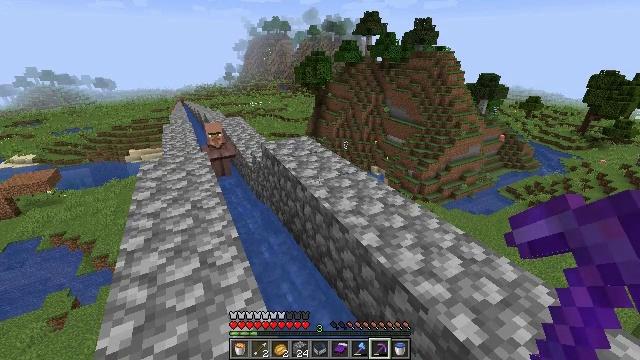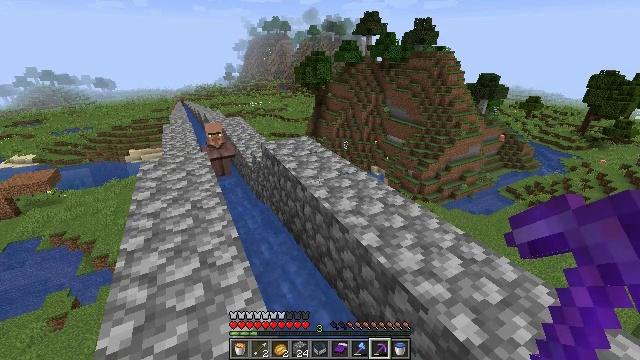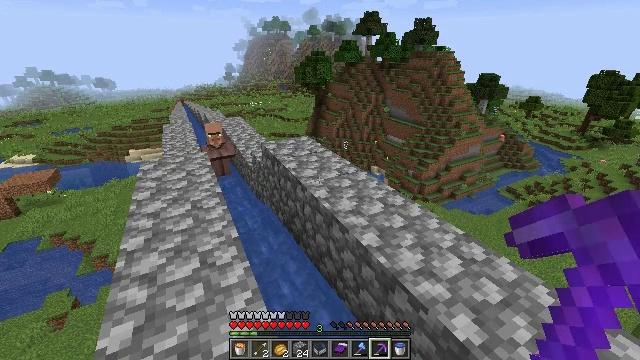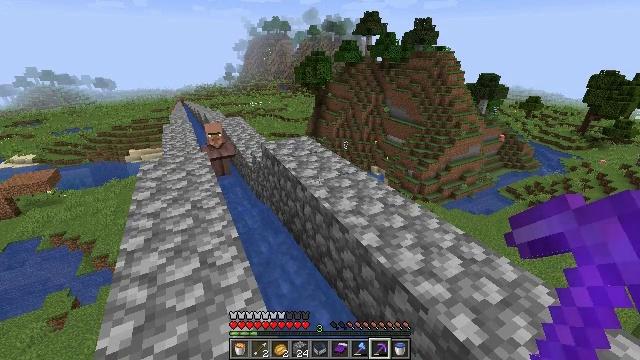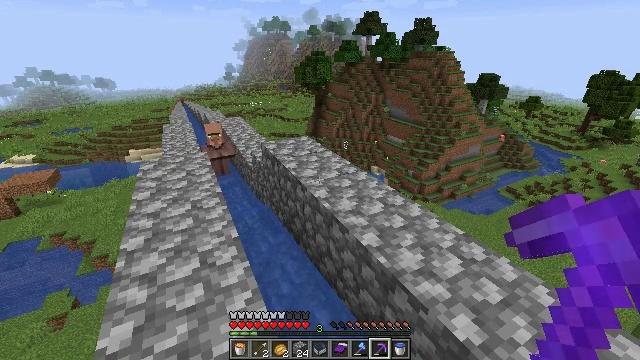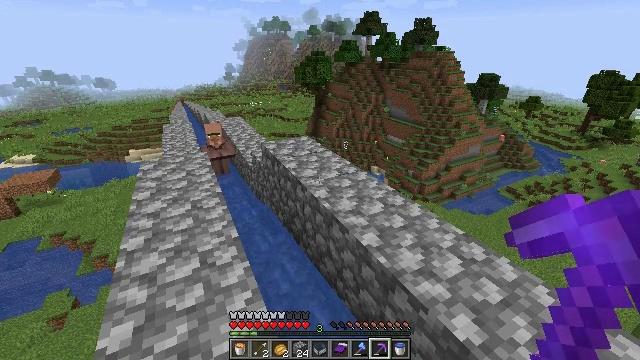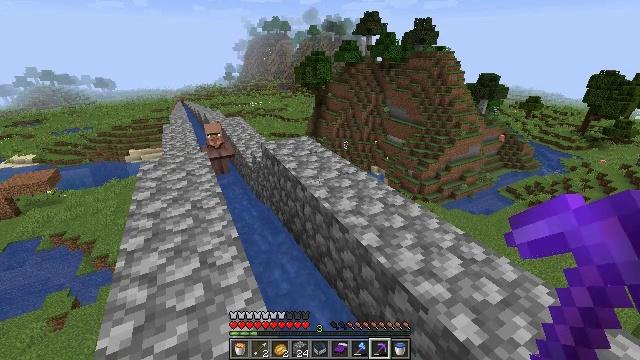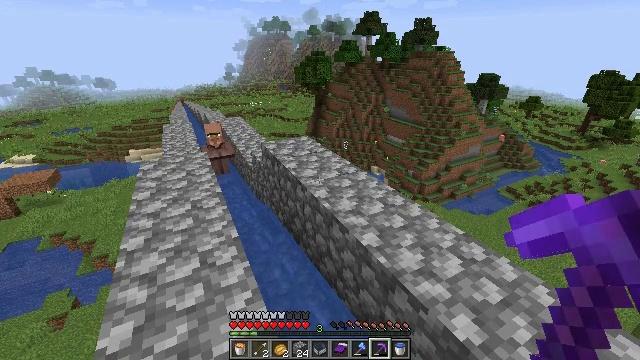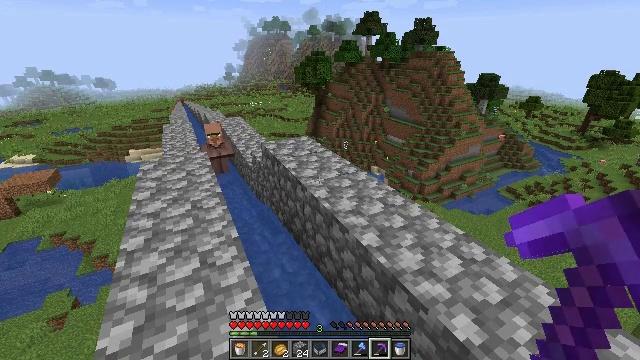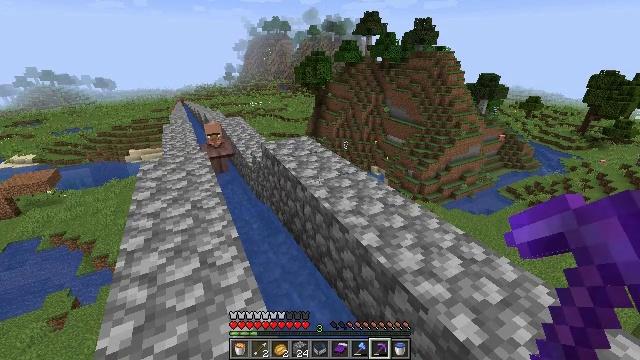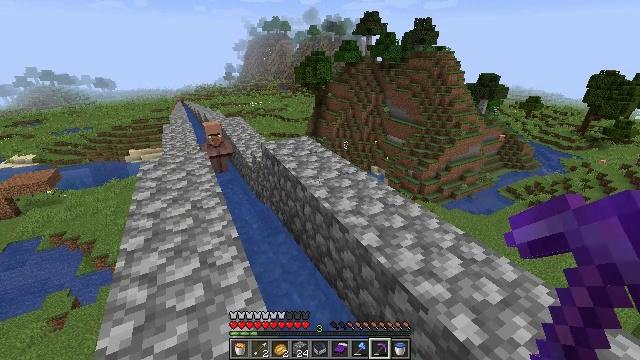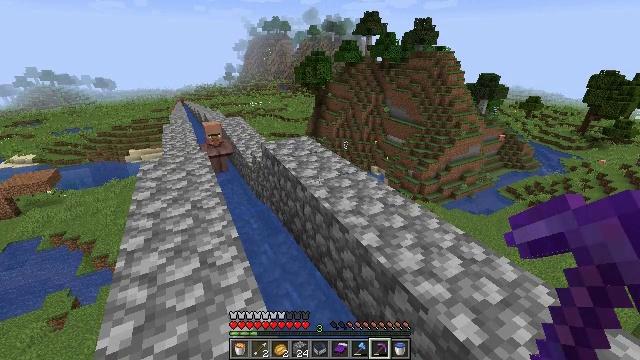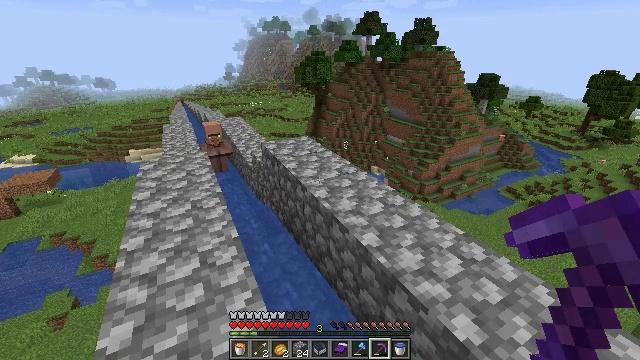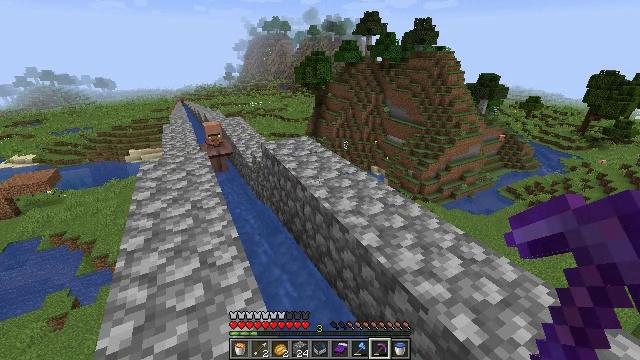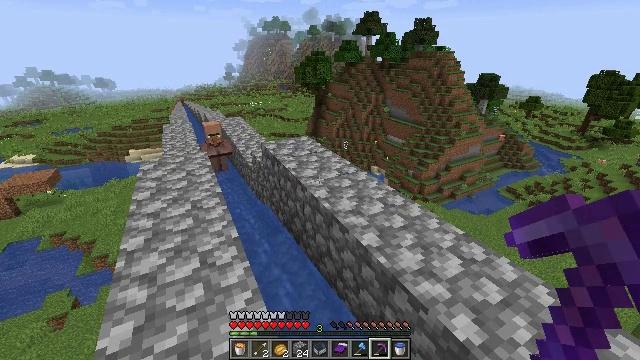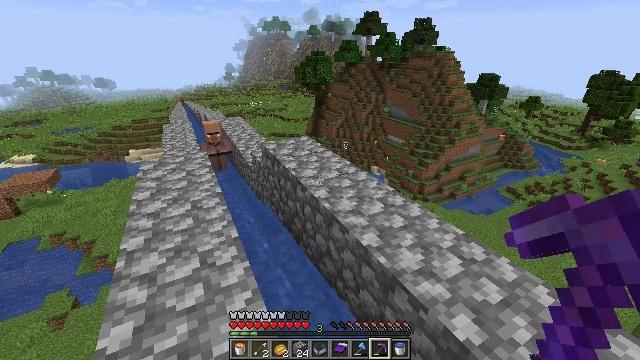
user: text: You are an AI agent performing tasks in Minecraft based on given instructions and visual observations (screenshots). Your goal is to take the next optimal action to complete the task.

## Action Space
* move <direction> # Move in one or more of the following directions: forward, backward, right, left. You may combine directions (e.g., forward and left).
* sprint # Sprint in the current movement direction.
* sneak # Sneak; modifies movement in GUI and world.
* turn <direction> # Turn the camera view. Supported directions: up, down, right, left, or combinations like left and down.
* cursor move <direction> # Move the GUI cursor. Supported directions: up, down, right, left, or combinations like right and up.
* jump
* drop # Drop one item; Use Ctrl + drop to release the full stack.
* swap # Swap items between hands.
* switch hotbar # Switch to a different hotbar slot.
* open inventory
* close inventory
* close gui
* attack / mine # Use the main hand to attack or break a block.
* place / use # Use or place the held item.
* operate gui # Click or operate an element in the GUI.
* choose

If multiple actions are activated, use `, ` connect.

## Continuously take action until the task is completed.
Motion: motion action
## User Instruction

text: Mine cobblestone to craft tools and furnaces.
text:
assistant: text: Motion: no_op
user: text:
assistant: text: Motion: no_op
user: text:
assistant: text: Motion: no_op
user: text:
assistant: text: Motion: no_op
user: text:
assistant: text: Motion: no_op
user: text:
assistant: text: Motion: no_op
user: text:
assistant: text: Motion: no_op
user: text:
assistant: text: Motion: no_op
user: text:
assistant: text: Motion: no_op
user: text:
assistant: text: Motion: no_op
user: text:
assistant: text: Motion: no_op
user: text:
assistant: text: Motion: no_op
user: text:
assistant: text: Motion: no_op
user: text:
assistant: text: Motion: no_op
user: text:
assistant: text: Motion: no_op
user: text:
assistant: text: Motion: no_op
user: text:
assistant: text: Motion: no_op
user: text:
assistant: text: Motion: no_op
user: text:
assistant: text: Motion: no_op
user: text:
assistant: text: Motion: no_op
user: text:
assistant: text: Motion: no_op
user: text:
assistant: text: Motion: no_op
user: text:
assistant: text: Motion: no_op
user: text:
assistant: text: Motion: no_op
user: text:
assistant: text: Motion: no_op
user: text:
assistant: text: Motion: no_op
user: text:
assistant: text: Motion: no_op
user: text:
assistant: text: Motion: no_op
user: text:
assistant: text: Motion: no_op
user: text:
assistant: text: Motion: no_op